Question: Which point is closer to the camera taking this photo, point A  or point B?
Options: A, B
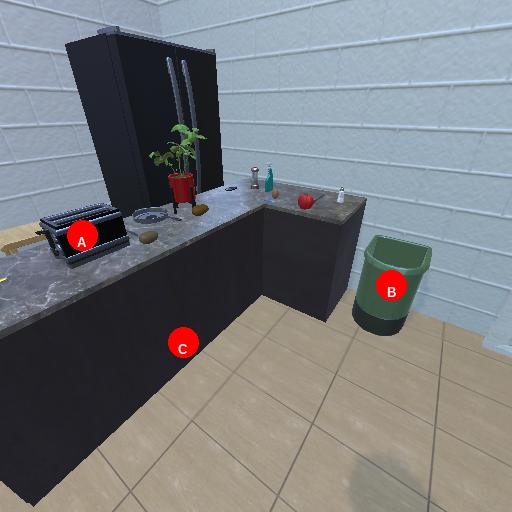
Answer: A